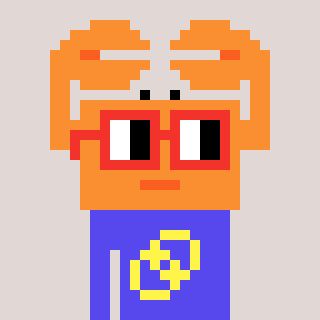
a pixel art character with square red glasses, a crab-shaped head and a computerblue-colored body on a warm background